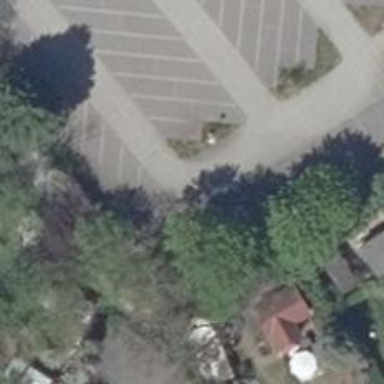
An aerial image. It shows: Parking aisle designated as service road.